Question: how can i get second max id in mysql?
see my codes and picture bellow:

'''
SET FOREIGN_KEY_CHECKS=0;
-- ----------------------------
-- Table structure for 'a'
-- ----------------------------
DROP TABLE IF EXISTS 'a';
CREATE TABLE 'a' (
'id' int(11) NOT NULL auto_increment,
'name' varchar(30) default NULL,
PRIMARY KEY ('id')
) ENGINE=MyISAM AUTO_INCREMENT=8 DEFAULT CHARSET=utf8;
-- ----------------------------
-- Records of a
-- ----------------------------
INSERT INTO 'a' VALUES ('1', 'jimy');
INSERT INTO 'a' VALUES ('7', 'khon');
INSERT INTO 'a' VALUES ('3', 'tina');
INSERT INTO 'a' VALUES ('4', 'kelvin');
INSERT INTO 'a' VALUES ('5', 'ricky');
'''
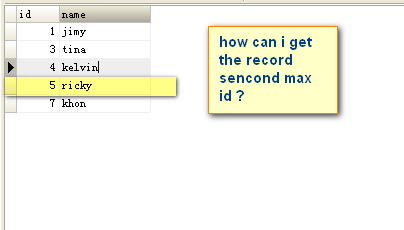
Answer: Try this:
'''
select max(id) from a where id != (select max(id) from a)
'''